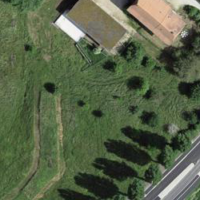
EUNIS habitat code: 21
Species observed at this site:
Tyto alba
Euonymus europaeus
Himantopus himantopus